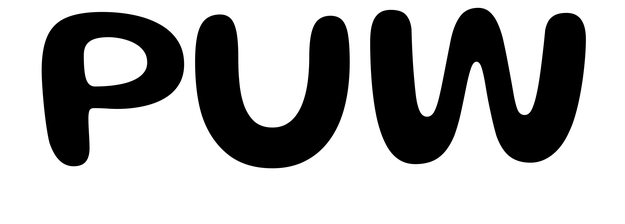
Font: Gluten_Medium